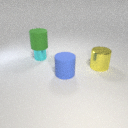
small cyan metal cylinder behind large blue rubber cylinder